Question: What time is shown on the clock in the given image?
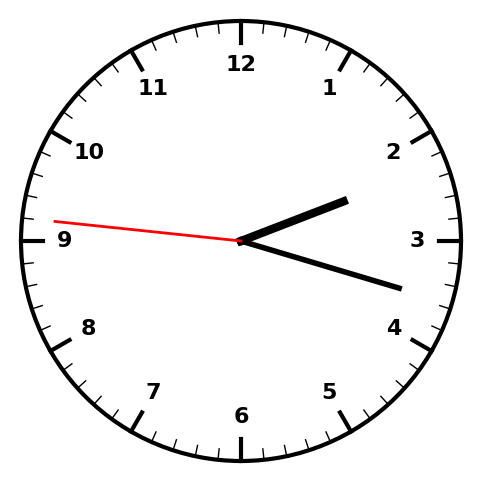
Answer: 02:17:46